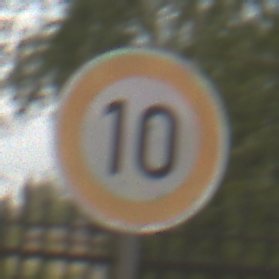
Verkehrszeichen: Geschwindigkeit10
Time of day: MorningAfternoon
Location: Outdoor (Urban)
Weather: Overcast
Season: NotSpecified
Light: Natural